Question: Compiling the following interface:
'''
package test;
public interface MyInterface {
public void foo();
}
'''
and checking the compiled code using 'javap -v -s test.MyInterface' shows the following ('-s' prints member signatures):
'''
Compiled from "MyInterface.java"
public interface test.MyInterface
SourceFile: "MyInterface.java"
minor version: 0
major version: 51
flags: ACC_PUBLIC, ACC_INTERFACE, ACC_ABSTRACT
Constant pool:
#1 = Class #7 // test/MyInterface
#2 = Class #8 // java/lang/Object
#3 = Utf8 foo
#4 = Utf8 ()V
#5 = Utf8 SourceFile
#6 = Utf8 MyInterface.java
#7 = Utf8 test/MyInterface
#8 = Utf8 java/lang/Object
{
public abstract void foo();
Signature: ()V
flags: ACC_PUBLIC, ACC_ABSTRACT
}
'''
My question is: 'java.lang.Object''Object'
Also if I change the interface definition to:
'''
public interface MyInterface extends Comparable<MyInterface> {
public void foo();
}
'''
and run 'javap', I get the following:
'''
Compiled from "MyInterface.java"
public interface test.MyInterface extends java.lang.Comparable<test.MyInterface>
Signature: #7 // Ljava/lang/Object;Ljava/lang/Comparable<Ltest/MyInterface;>;
SourceFile: "MyInterface.java"
minor version: 0
major version: 51
flags: ACC_PUBLIC, ACC_INTERFACE, ACC_ABSTRACT
...
'''
'java.lang.Object''Ljava/lang/Object;Ljava/lang/Comparable<Ltest/MyInterface;>;'
Also, if I try to view the bytecode using a tool (specifically JBE), it incorrectly shows that 'MyInterface' has 'java.lang.Object' as superclass with the class name 'java.lang.Object' saved in the constant pool:

Using jdk1.7.0_75
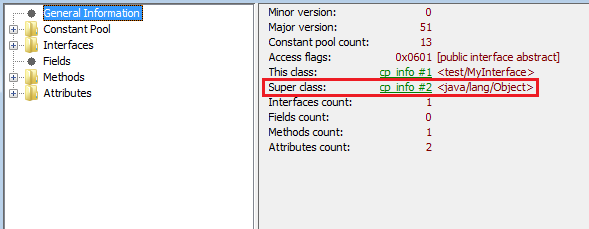
Answer: That 'Object' class reference in the Constant Pool is the result of how the class file format has been defined in the <URL>.
A class file consists of a single ClassFile structure:
'''
ClassFile {
u4 magic; // The Famous 0xCAFEBABE
u2 minor_version;
u2 major_version;
u2 constant_pool_count;
cp_info constant_pool[constant_pool_count-1];
u2 access_flags;
u2 this_class;
u2 super_class;
...
}
'''
Regarding that 'super_class', this section of the JVM Specification is relevant for your 'MyInterface' interface:
>
### super_class
For an interface, the value of the super_class item . The constant_pool entry at
that index must be a 'CONSTANT_Class_info' structure representing the
class 'Object'.
So essentially, that 'java/lang/Object' constant is needed only to fill the 'super_class' item with a valid value.
All Java instances are always instance of the basic 'Object' class but this time the real answer has more to do with how the JVM was built and with specific implementation choices rather than with the language itself.
Also, as noted by @Holger, this paragraph is also worth mentioning:
> If the value of the 'super_class' item is zero, then this class file
must represent the class 'Object', the only class or interface without a
direct superclass.